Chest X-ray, AP view. Patient: 21 years old, sex M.
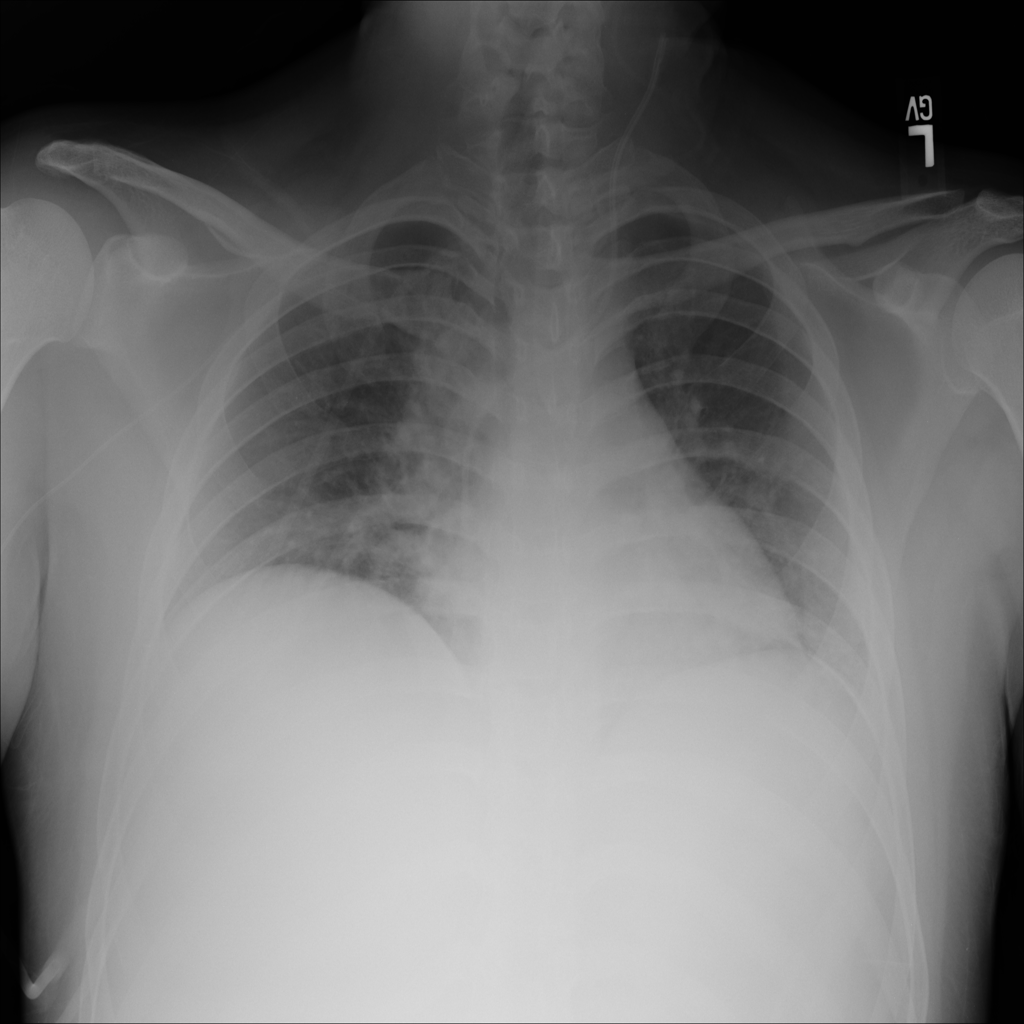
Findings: Atelectasis, Consolidation, Effusion